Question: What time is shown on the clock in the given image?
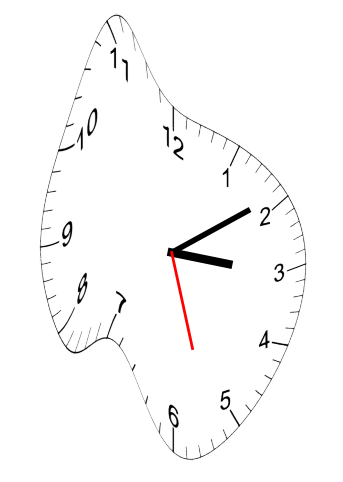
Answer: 03:09:27